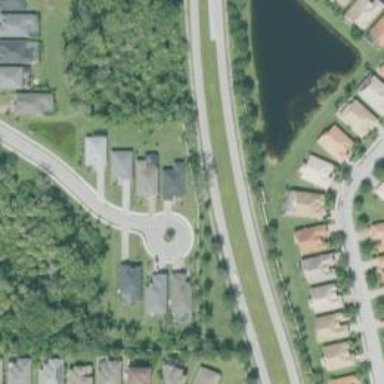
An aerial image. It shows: Turning loop on the road.